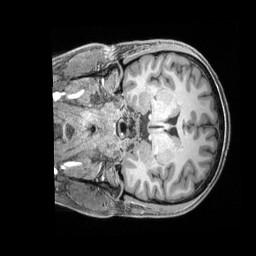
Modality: T1w
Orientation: coronal
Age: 25
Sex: male
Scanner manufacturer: siemens
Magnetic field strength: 3 T
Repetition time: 2.4 s
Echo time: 0.00228 s